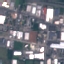
Label: Industrial